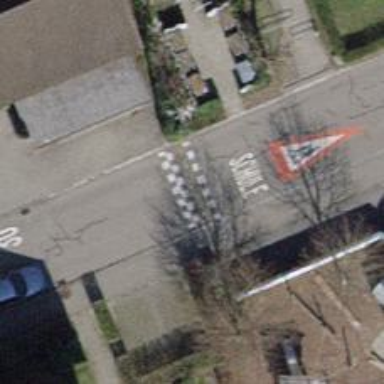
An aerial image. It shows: Bump for traffic calming.